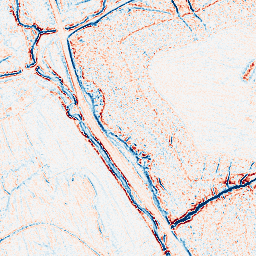
Category: edge_preserving
Decomposition family: bilateral
Decomposition parameters: d: 5
sigma_color: 150
sigma_space: 150
Upsampling method: linear_exact
Upsampling parameters: scale: 2
Upsampling scale: 2